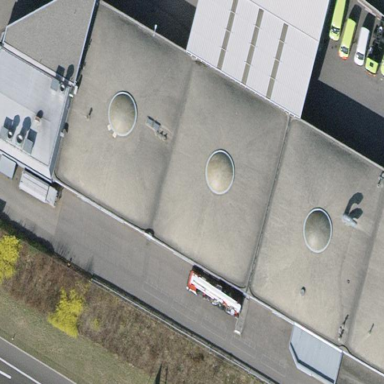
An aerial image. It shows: Building housing car repair shop.